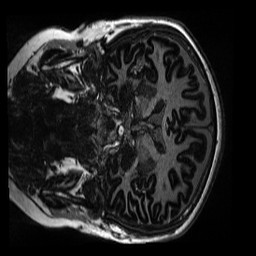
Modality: MP2RAGE
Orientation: coronal
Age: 12
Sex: female
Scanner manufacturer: siemens
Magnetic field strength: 3 T
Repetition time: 4 s
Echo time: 0.00303 s